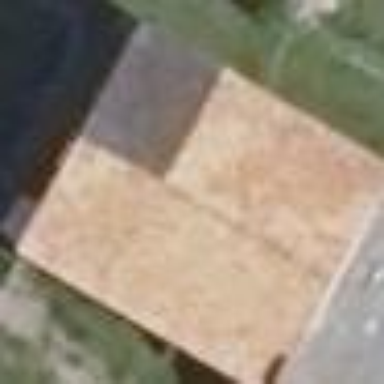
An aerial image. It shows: Gabled building with roof oriented along its structure.